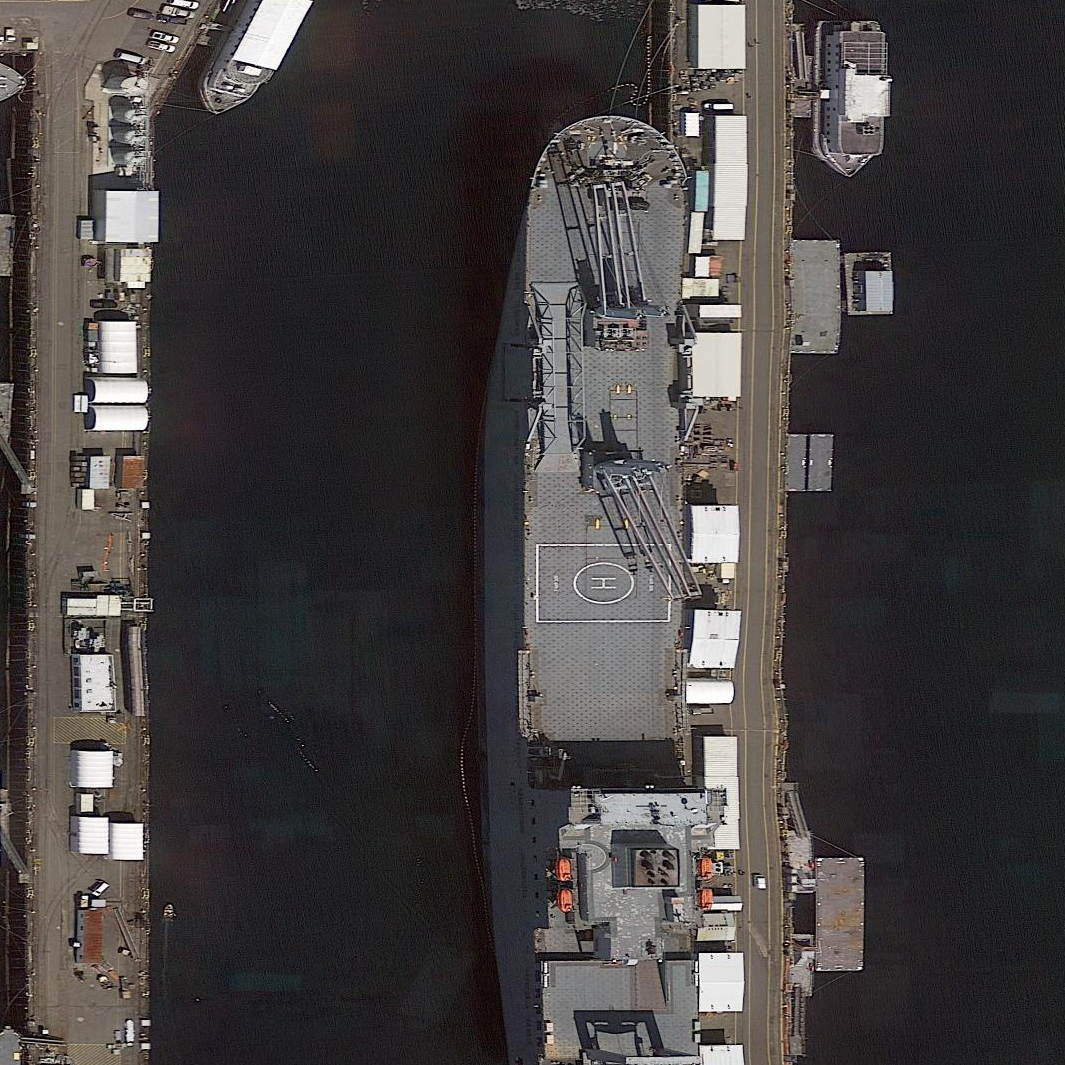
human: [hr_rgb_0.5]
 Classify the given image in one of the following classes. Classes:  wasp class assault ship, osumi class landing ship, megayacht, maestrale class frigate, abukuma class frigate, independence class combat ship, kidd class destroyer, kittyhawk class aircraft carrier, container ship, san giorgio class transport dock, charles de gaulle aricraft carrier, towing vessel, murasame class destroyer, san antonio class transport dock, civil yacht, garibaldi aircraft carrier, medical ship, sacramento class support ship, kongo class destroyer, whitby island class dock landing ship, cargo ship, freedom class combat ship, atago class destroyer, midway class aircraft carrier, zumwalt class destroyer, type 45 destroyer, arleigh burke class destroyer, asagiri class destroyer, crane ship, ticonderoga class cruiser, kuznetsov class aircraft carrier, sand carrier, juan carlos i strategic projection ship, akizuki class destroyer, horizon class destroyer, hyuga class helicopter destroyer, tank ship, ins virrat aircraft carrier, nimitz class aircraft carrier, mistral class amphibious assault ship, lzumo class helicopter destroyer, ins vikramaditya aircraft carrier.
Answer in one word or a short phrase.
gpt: Crane ship